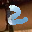
Label: 2